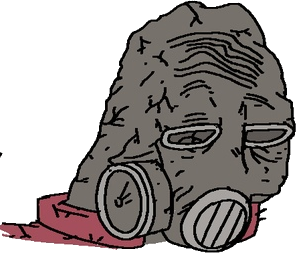
Label: 5_Yes_Honey